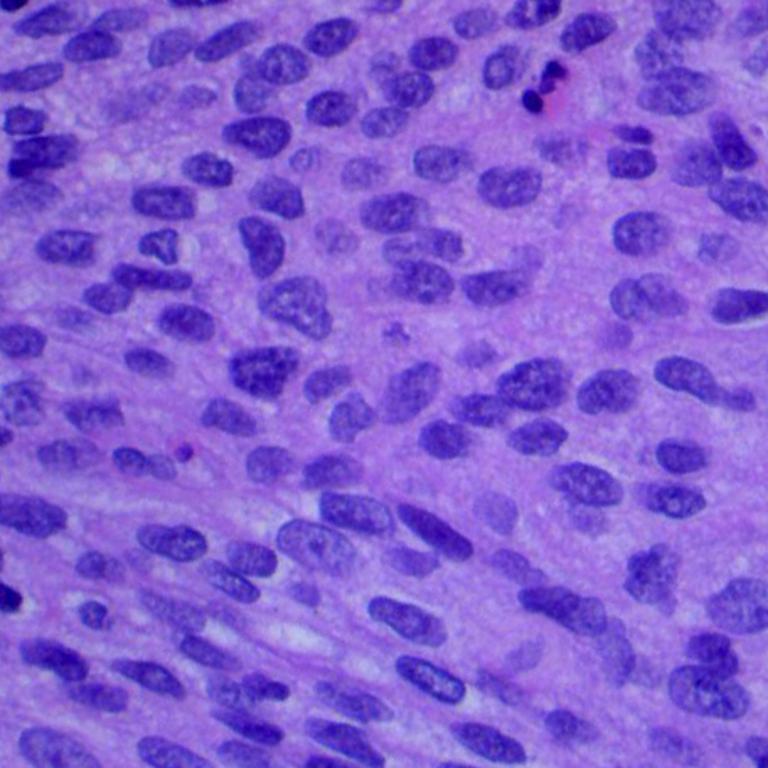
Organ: lung
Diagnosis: squamous carcinomas